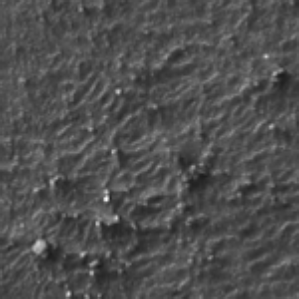
Label: frost